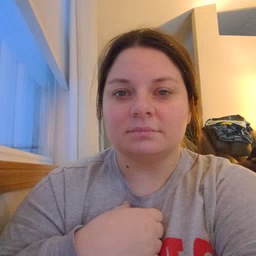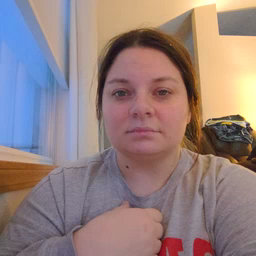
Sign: feet